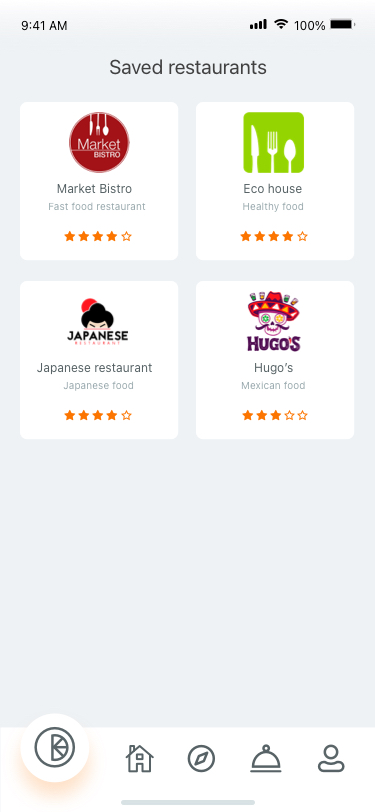
Text in this UI design:
Market Bistro
Fast food restaurant
Eco house
Healthy food
Japanese restaurant
Japanese food
Hugo’s
Mexican food
Saved restaurants
100%
9:41 AM